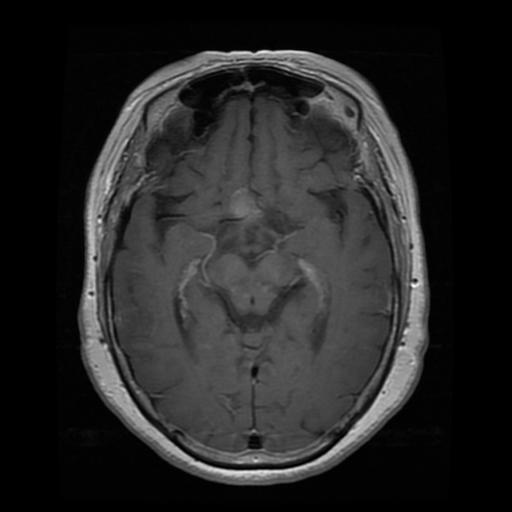
Label: pituitary